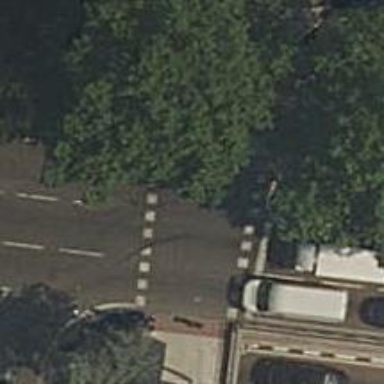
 there are traffic signals and zebra crossing."